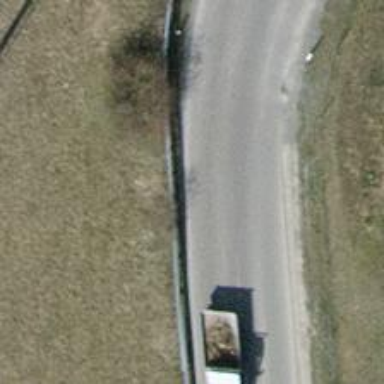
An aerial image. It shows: Unclassified road with asphalt surface.